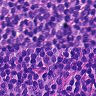
Metastatic tissue present: no